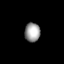
Tissue: lung
Cell type: Epithelial cells
Senescence score: 0.1735
Nuclear area (px): 289
Mean DAPI intensity: 156.913